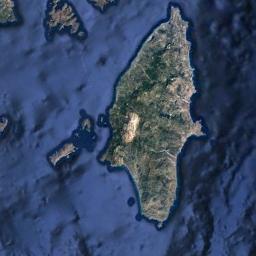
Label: island